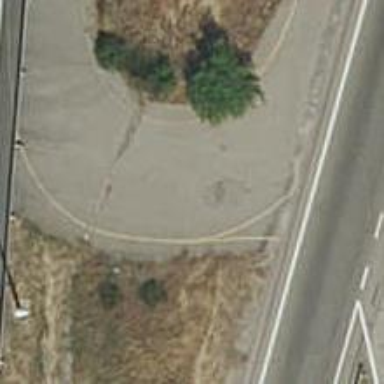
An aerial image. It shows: Bollard barrier.